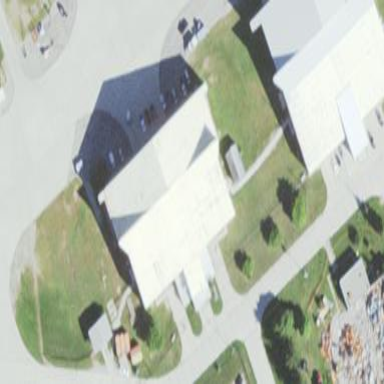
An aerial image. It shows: Building that is hangar at the airport.